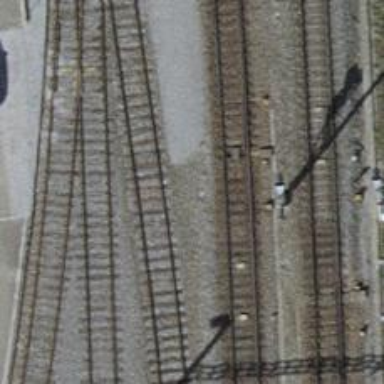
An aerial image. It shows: Railway signal.